Question: I am generating numerous nested objects in my seeds.rb file and have run in to a problem. All of the objects are created properly, except the attributes that are tied to a parent object. In the following file:
'''
accounts.each do |i|
80.times do |j|
type = types.sample
case (type)
...
end
t = AcctTransaction.new
t.account_id = i.id
t.transaction_type_id = type
t.description = description
t.amount = amount
# keep transaction in chronological order unless it's the first one
unless AcctTransaction.exists?(account_id: t.account_id)
t.date = rand(i.date_opened..Time.now)
else
t.date = rand(AcctTransaction.where(account_id: t.account_id).last.date..Time.now)
end
t.adjusted_bal = i.balance + t.amount
i.update_attribute :balance, t.adjusted_bal
t.save
account_transactions << t
end
end
'''
Rake db:seed runs without error, and generates the 80 transactions per account (about 12000 total transactions). the values generated for (of the AcctTransactions model) and the updated value of the (the Accounts model) are incorrect. They simply need to reflect the calculation of .
Is there something wrong with my calculation or the loop itself, or am I using the wrong method(s) to assign these calculated values to their respective models? I've tried this 100 different ways with no luck. Please help.
It's Rails 4.1.8 / Ruby 2.1.5. Thank you.
> This part of the seed file should do the following:
1. For each account (already assigned to "accounts variable" and iterated with "i"), generate 80 unique transactions
2. Add the amount of the transaction to the account's present balance
3. Store that value as "adjusted_bal" in the AcctTransactions table, and also use this value to update the "balance" in the Accounts table
4. The loop runs 80 times and each time, "balance" should be different - having been modified by the previous iteration.
1st iteration:- - - - 2nd iteration:- - - - (Do this 80 times)Hope that makes it more clear. Thanks

As you can see from this screen clip (zoom in), the in the heading is $1073.62 US. And in each transaction, the column (which is from the acct_transaction model) is EXACTLY the subtracted from $1073.62 - Meaning that the account balance is never changed.
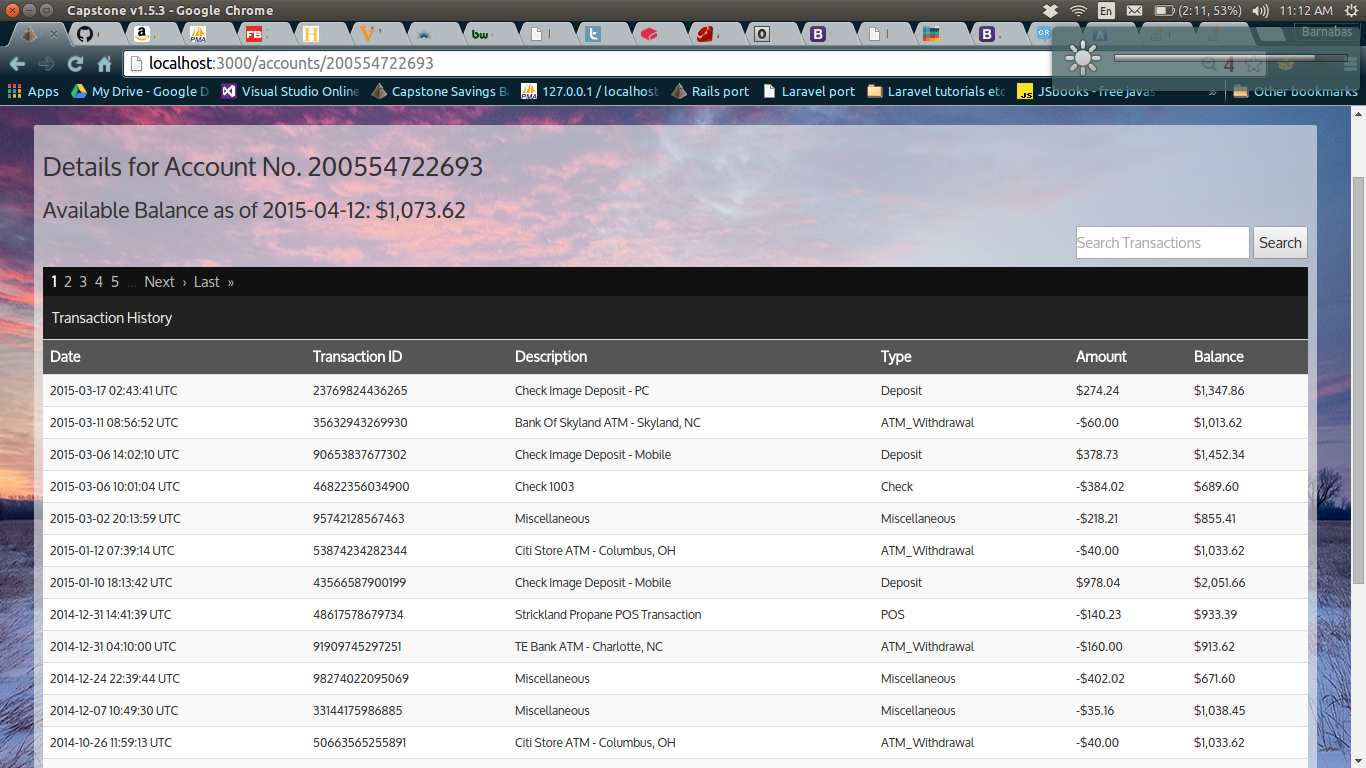
Answer: I'm not sure what's wrong with your code, seems fine with me, but allow me to clean it up for you a bit, it should also work faster cause it does less queries, it might help you figure out where the problem is.. maybe lol
'''
accounts.each do |account|
80.times do # no need for iterator
type = types.sample
case (type)
# ...
end
# this will save and insert the new transaction in the collection
# at the same time
# will save you the second query that updates the relation
account_transactions.create do |transaction|
transaction.account_id = account.id
transaction.transaction_type_id = type
transaction.description = description
transaction.amount = amount
transaction.adjusted_bal = account.balance + transaction.amount
# doing a first_or_initialize, will save you one query
# in loops where the record actually exist
transaction.date =
(t = AcctTransaction.where(account_id: t.account_id).first_or_initalize).persisted? ?
rand(account.date_opened..Time.now) :
rand(t.date..Time.now)
end
end
# save only once after the 80 loops, before moving to the next account
# could save you up to 80 queries in each loop
account.save
end
'''